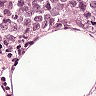
Metastatic tissue present: yes